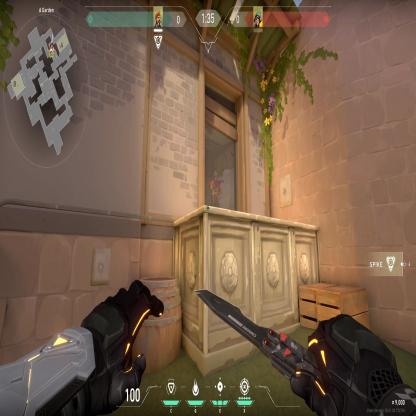
Label: enemy